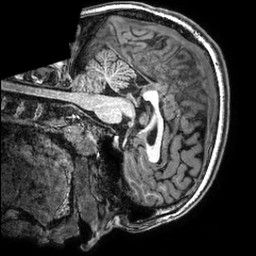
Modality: T1w
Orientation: sagittal
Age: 20
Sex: male
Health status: healthy